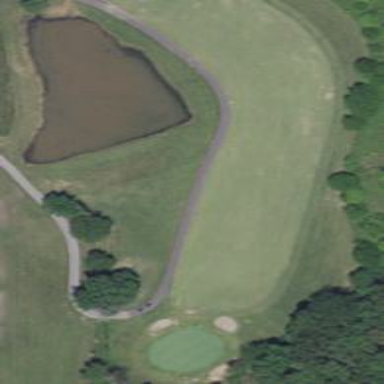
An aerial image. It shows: Pathway for golfing.